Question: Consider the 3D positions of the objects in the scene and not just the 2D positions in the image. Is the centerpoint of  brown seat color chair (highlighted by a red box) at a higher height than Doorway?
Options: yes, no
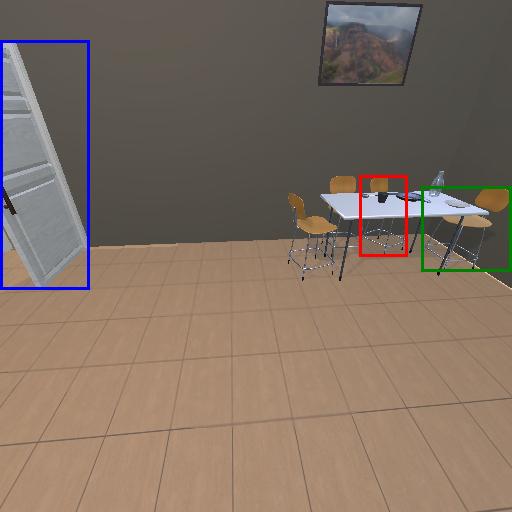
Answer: yes